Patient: sex M, age 60
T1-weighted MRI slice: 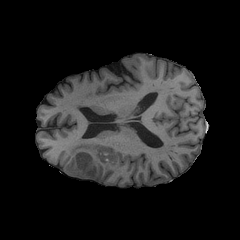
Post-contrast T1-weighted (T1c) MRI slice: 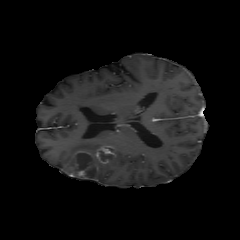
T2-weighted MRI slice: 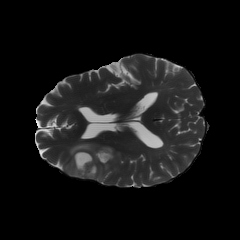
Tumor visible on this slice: yes
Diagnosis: Glioblastoma, IDH-wildtype
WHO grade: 4